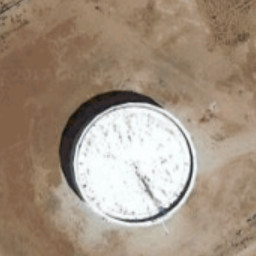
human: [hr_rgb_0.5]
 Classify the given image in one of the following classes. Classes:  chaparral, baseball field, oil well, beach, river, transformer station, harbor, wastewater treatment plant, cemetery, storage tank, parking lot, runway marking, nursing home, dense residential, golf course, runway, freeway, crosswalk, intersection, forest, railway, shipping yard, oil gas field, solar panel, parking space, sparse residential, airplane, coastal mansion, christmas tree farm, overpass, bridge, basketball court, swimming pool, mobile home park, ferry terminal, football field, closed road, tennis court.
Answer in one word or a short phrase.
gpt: storage tank